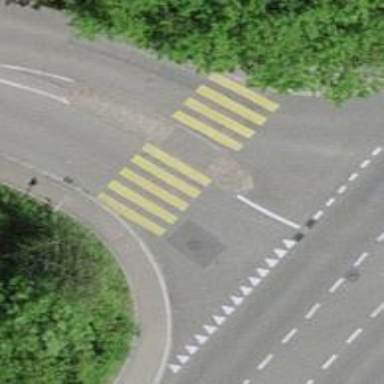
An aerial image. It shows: Uncontrolled zebra crossing on the road.